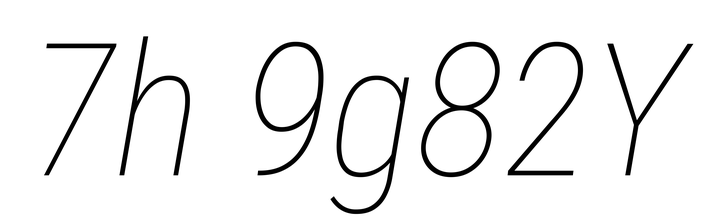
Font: Roboto-Italic_Condensed_Thin_Italic